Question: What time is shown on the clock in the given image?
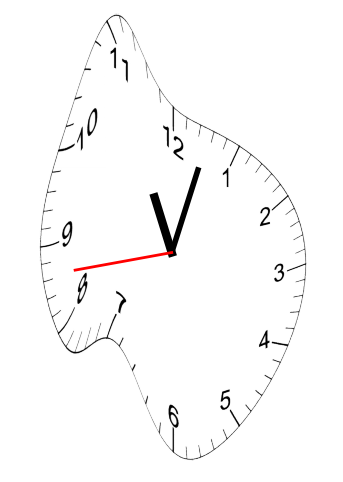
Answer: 11:02:43